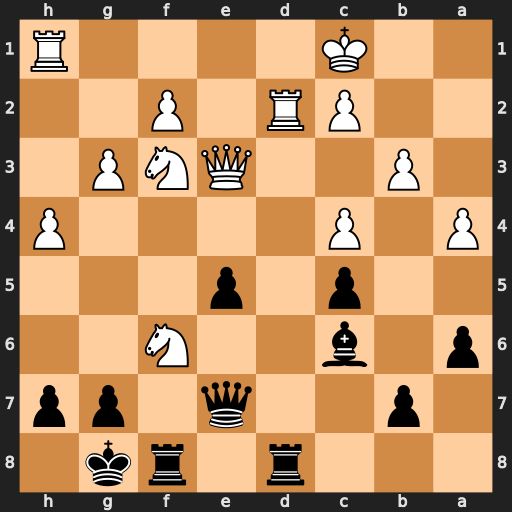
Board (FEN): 3r1rk1/1p2q1pp/p1b2N2/2p1p3/P1P4P/1P2QNP1/2PR1P2/2K4R
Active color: b
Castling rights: -
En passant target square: -
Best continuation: Qxf6 Rhd1 e4 Kb1 exf3 Rxd8 Rxd8 Rxd8+ Qxd8